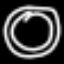
Label: clock